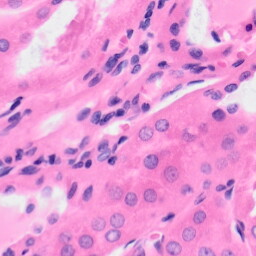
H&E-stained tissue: Kidney